Question: I had integrated sonarqube with the jenkins by adding a plugging and changing the configuration. But after i build a project, the build is succeded but not analysis results are added to sonarqube UI. And I cannot click on SonarQube link in the project page after build. but if i run the sonarqube analysis without jenkins i get the results in the web UI.

the sonarqube was also injected to the build:
<URL>.
Can you please help me to get my integration correct?
Best regads,
Nadis
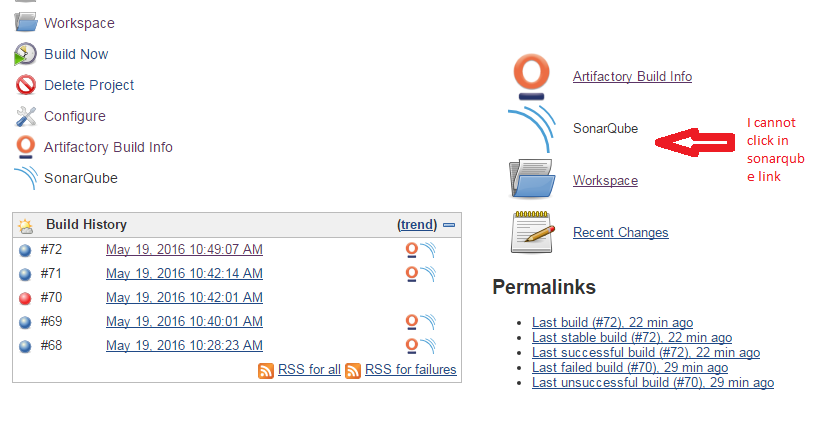
Answer: Install SonarQube Runner and configure it with Jenkins under <URL>.
For step by step information on "Configuring Sonar with Jenkins" follow this <URL>.